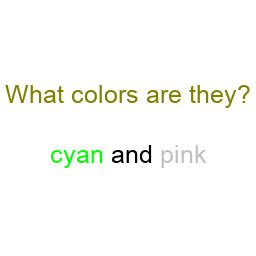
Color: lime, silver
Color name shown: cyan, pink
Background color: white
Question text color: olive